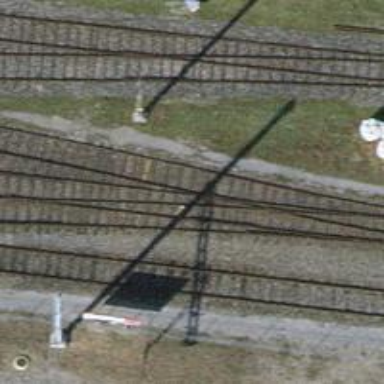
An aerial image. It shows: Preserved railway siding with one track. The railway is electrified with contact line.